Question: When I scroll horizontally left to right, some trailing border lines appear in Chrome only. Please look at the screenshot for visual demonstration. How can I get rid of these lines from appearing when I scroll?

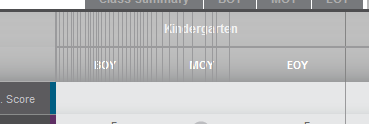
Answer: Without any examples of anything I would say add
'''
-webkit-backface-visibility: hidden;
'''
to the container there assuming its something like .header